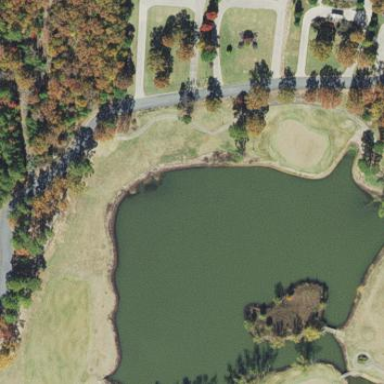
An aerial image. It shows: Water hazard on golf course.